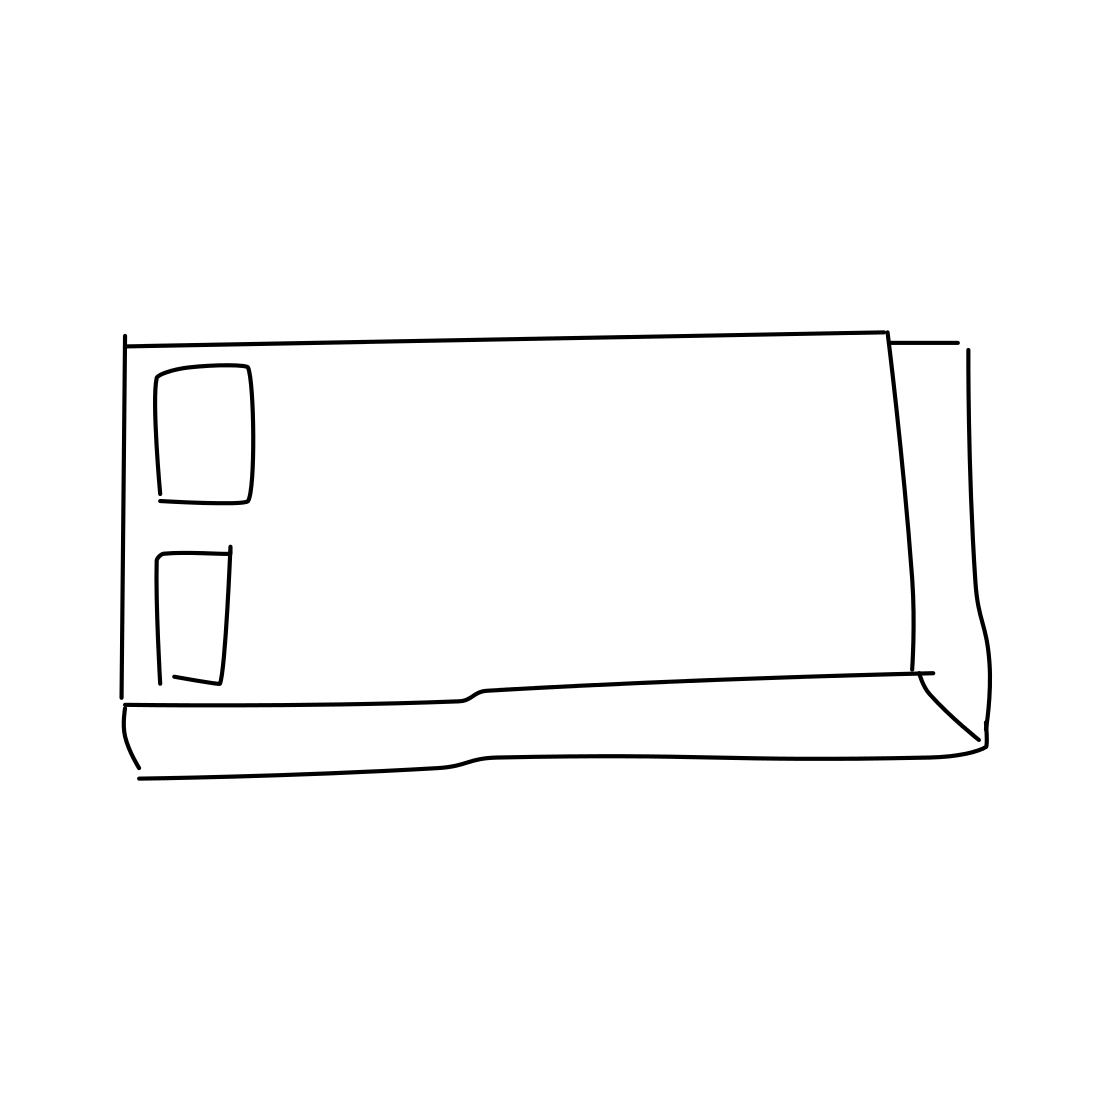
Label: bed